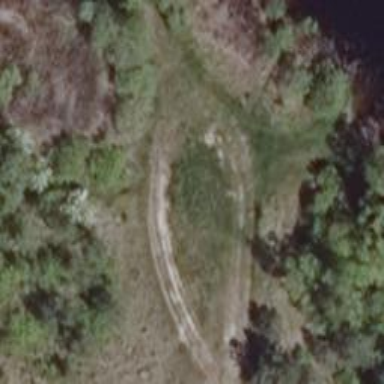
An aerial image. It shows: Sandy track road with grade4 tracktype.